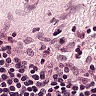
Metastatic tissue present: no